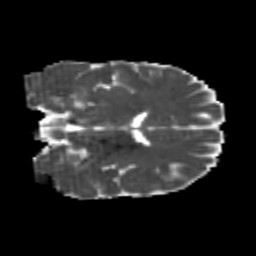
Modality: MD
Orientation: coronal
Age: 22
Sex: male
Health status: healthy
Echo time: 0.074 s